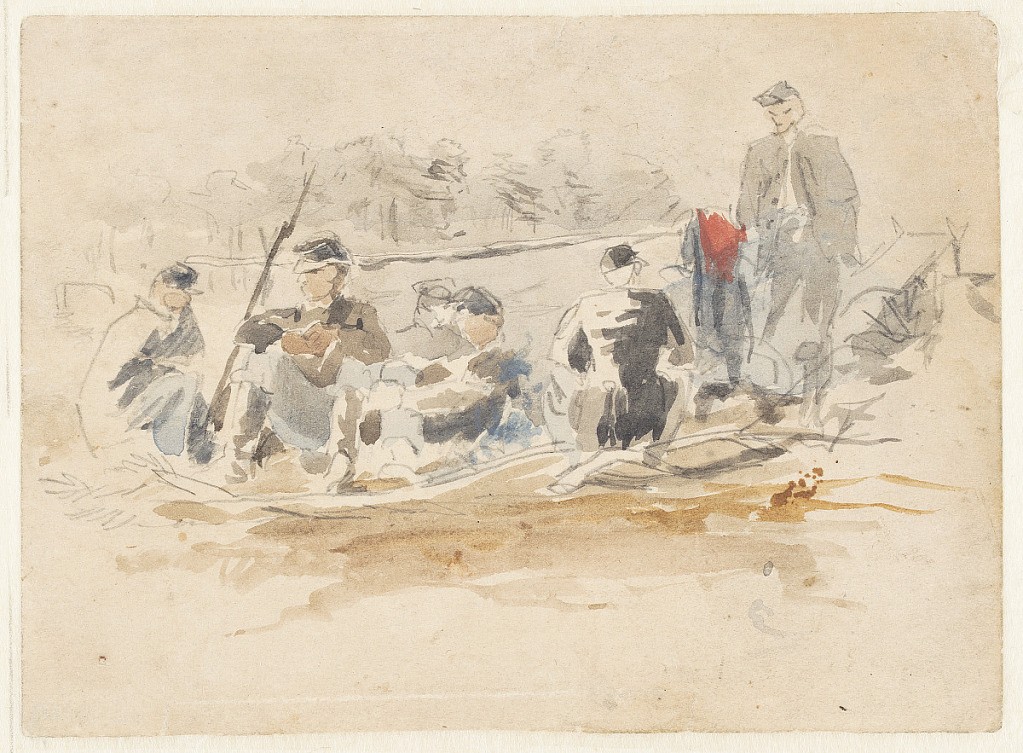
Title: Soldiers Seated in a Group
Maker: Winslow Homer, American, 1836–1910
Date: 1862
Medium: Brush and watercolor, graphite on paper
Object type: Drawing
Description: Horizontal view of a group of soldiers seated in various positions with one standing at far right.